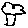
Label: tree